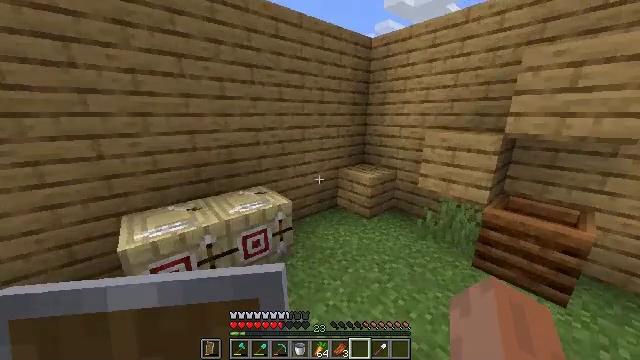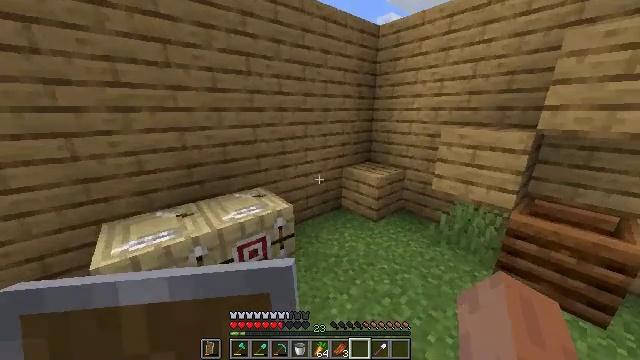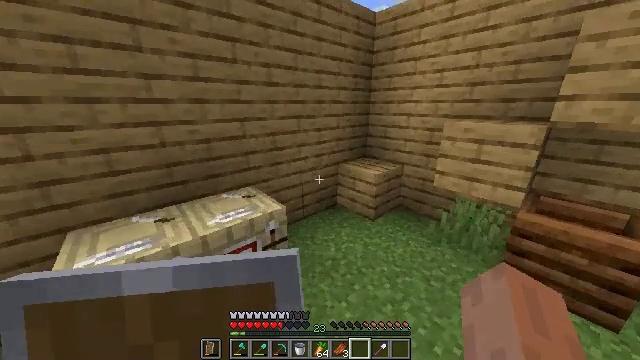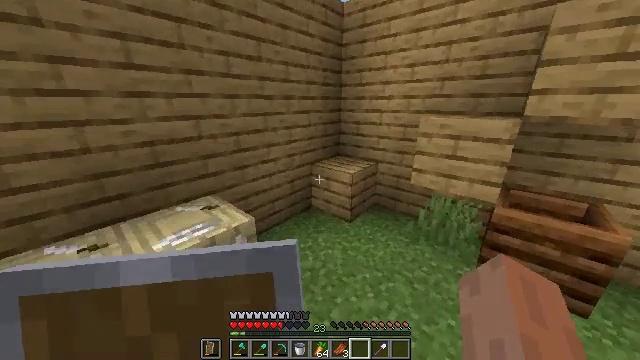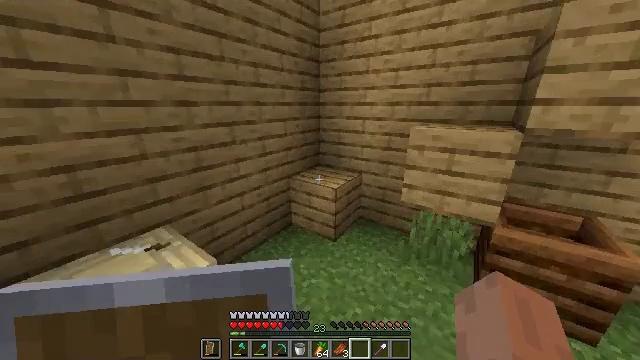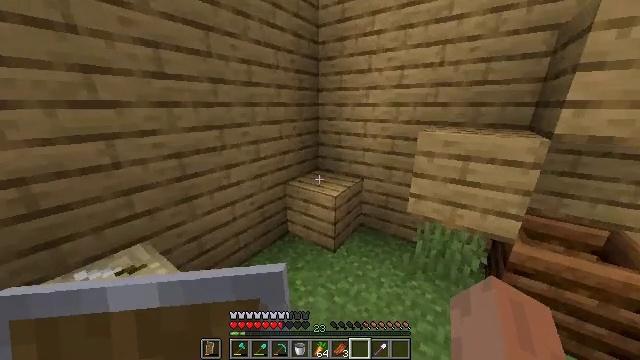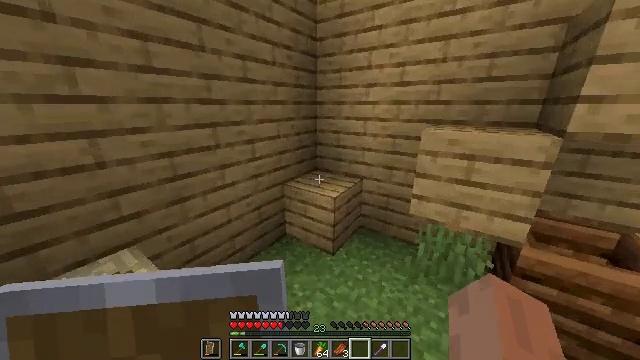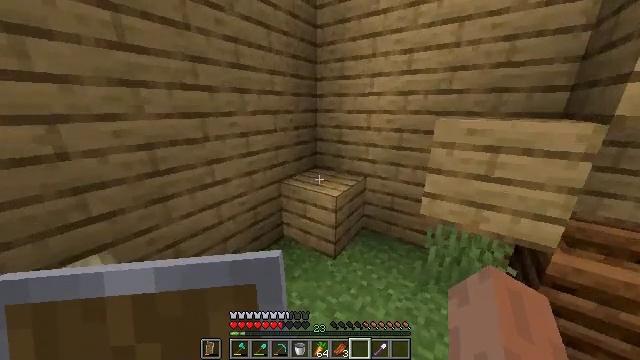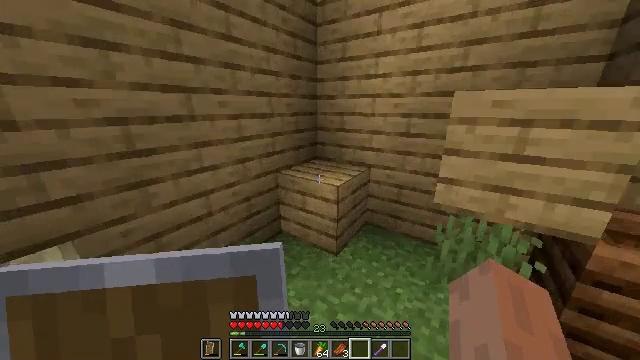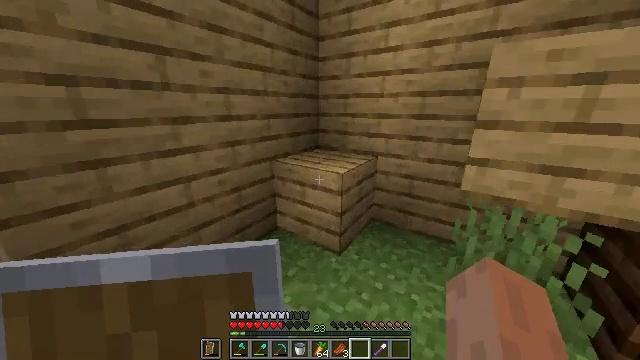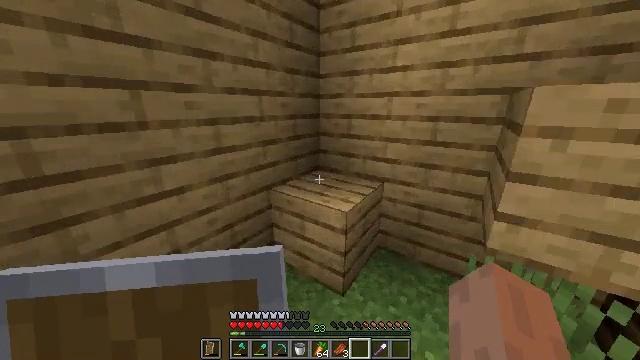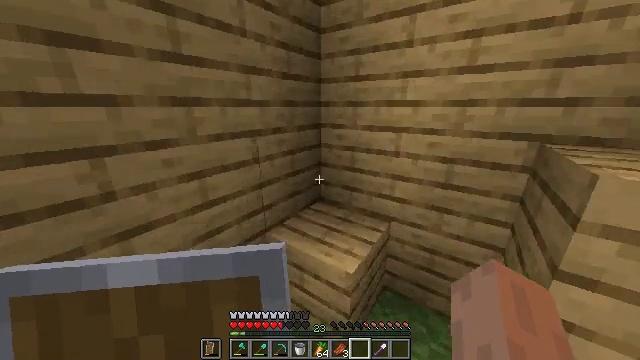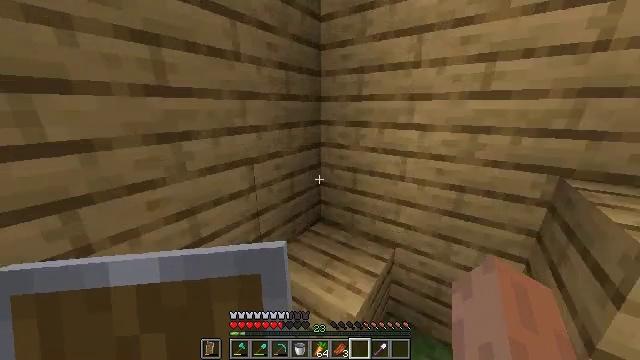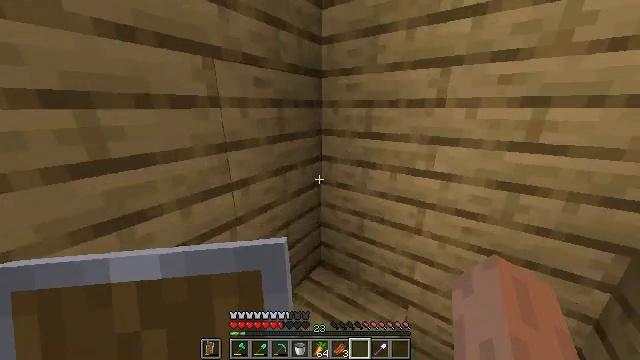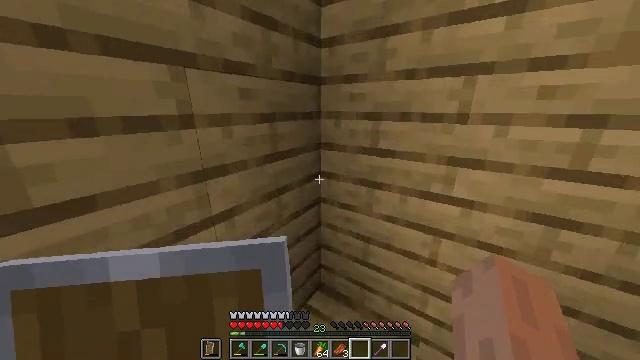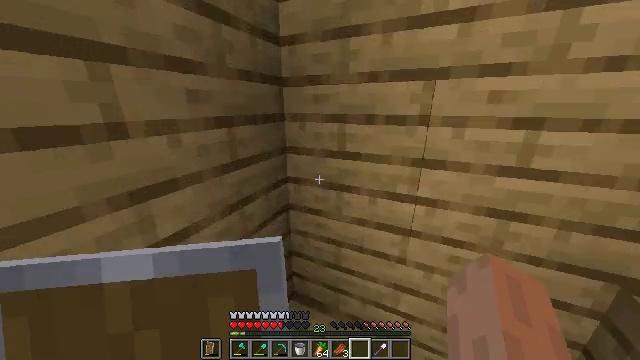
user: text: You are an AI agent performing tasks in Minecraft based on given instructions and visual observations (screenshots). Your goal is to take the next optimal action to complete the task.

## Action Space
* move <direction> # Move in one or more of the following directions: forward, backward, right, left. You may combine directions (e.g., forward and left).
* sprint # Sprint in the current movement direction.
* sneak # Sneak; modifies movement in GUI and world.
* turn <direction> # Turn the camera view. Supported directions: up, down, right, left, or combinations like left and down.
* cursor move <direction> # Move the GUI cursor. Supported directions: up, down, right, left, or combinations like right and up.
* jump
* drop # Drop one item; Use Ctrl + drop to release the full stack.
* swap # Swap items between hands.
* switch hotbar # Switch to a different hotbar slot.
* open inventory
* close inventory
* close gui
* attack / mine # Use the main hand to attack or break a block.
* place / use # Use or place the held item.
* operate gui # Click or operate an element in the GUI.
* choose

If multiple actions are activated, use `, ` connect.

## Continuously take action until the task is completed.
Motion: motion action
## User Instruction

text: Drop an iron shovel.
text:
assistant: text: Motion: move forward, sprint, turn down
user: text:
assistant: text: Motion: move forward, sprint, turn right and down
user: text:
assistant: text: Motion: move forward, sprint, turn right
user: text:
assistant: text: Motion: move forward, sprint, turn right
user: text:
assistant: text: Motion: move forward, sprint
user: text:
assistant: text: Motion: move forward, sprint
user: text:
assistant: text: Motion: move forward, sprint
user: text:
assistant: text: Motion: move forward, sprint
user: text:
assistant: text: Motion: move forward, sprint, jump
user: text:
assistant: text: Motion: move forward, sprint, jump
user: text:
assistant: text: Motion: move forward, sprint, jump
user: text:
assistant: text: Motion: move forward, sprint, jump
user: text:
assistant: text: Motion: move forward, sprint, jump
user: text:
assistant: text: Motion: move forward, sprint, jump
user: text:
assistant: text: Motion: move forward and move left, sprint, turn right, jump
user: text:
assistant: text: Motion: move forward and move left, sprint, turn right
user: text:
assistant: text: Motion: move forward and move left, sprint, turn right
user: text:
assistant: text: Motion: move forward and move left, sprint, turn right
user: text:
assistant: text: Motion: move forward, sprint, turn right and up
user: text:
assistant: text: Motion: no_op
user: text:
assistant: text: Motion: no_op
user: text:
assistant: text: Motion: move forward, sprint
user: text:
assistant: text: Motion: move forward, sprint
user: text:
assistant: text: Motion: move forward, sprint, turn left and down, jump
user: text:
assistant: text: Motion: move forward, sprint, turn right, jump
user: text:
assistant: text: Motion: move forward, sprint, turn right, jump
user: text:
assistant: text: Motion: move forward, sprint, turn right, jump
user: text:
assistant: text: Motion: move forward, sprint, jump
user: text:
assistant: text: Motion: move forward, sprint, turn right, jump
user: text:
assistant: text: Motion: move forward, sprint, turn right, jump